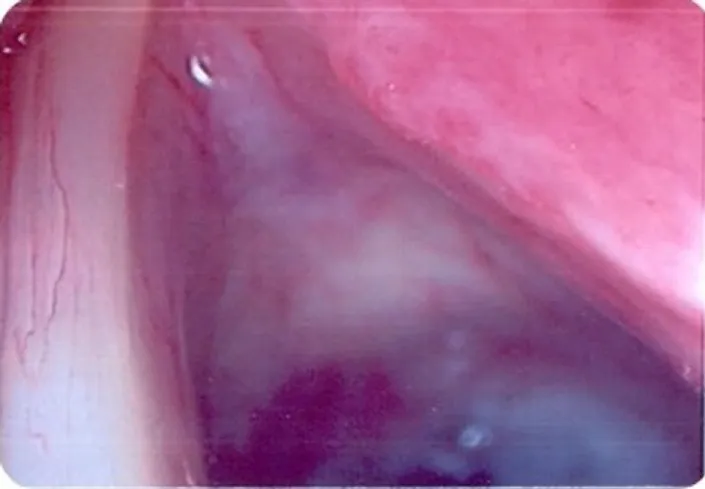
Case 2:Mucosal lesion right true vocal cord with focal erythroleukoplakia.
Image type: endoscopy (gi_endoscopy)